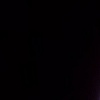
Label: space